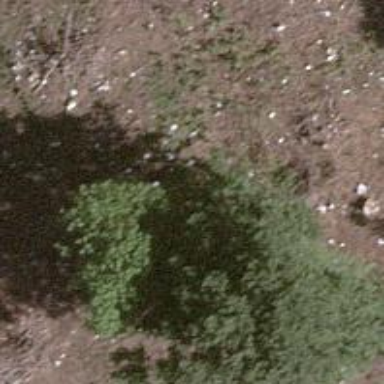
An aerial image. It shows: Single tag "natural: tree."